Field crop: maize
Growth stage: 2
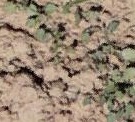
Species: convolvulus